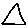
Label: triangle